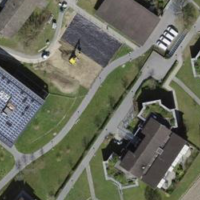
EUNIS habitat code: 55
Species observed at this site:
Corylus avellana